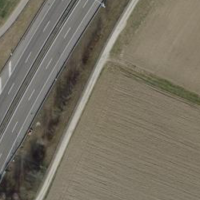
EUNIS habitat code: 57
Species observed at this site:
Pseudochorthippus parallelus
Roeseliana roeselii
Lacerta agilis
Gomphocerippus rufus